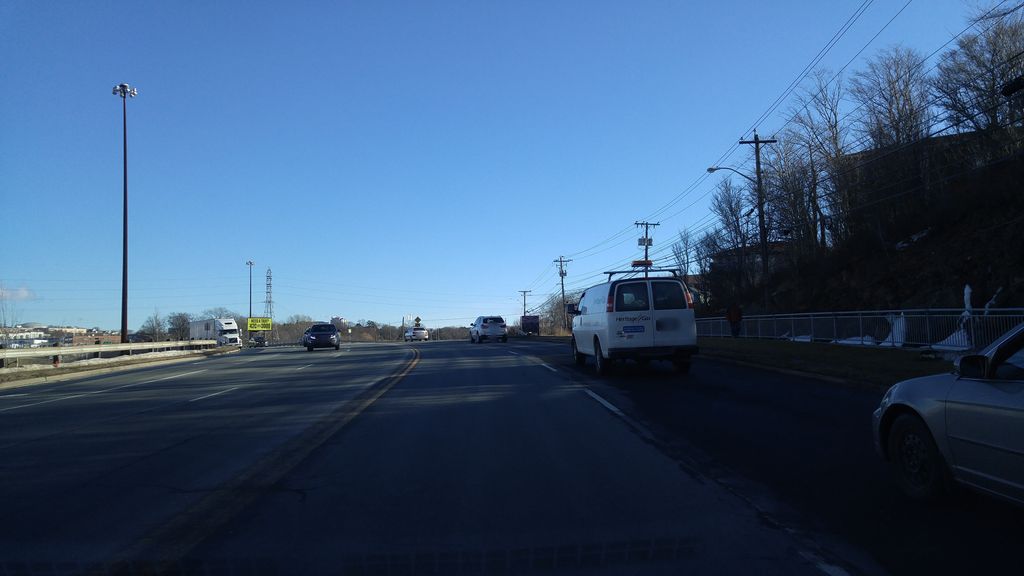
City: halifax